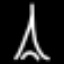
Label: The Eiffel Tower